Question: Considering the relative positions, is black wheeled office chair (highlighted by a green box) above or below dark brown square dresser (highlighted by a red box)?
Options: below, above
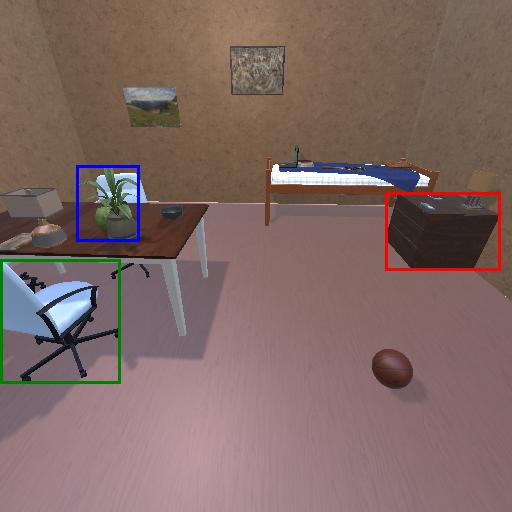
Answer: below